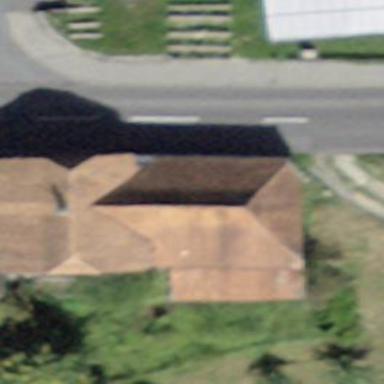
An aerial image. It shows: Rural barn.